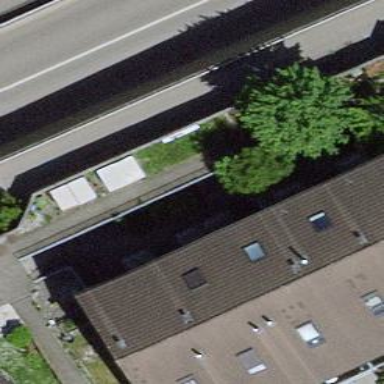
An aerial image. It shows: Terrace building.